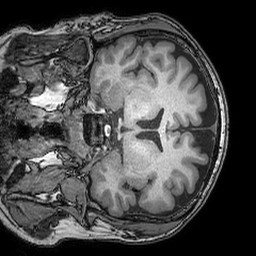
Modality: T1w
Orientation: coronal
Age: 34
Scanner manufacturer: philips
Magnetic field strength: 3 T
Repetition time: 0.007 s
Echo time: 0.003501 s